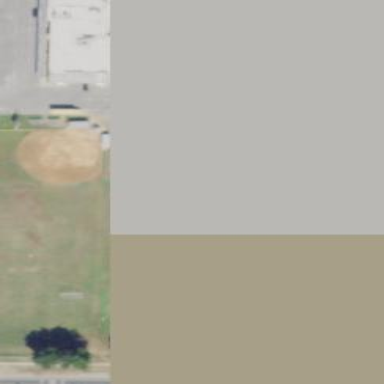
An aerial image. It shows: Baseball pitch for leisure land.